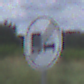
Verkehrszeichen: EndeUeberholverbotKraftfahrzeuge
Umgebung: Outdoor, Nature
Tageszeit: Midday
Wetter: PartlyCloudy
Licht: Natural
Jahreszeit: NotSpecified
Kontrast: HighContrast